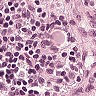
Metastatic tissue present: no